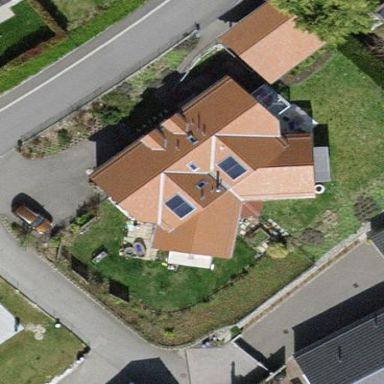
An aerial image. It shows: Simple house.